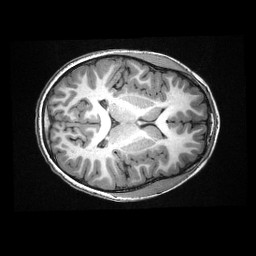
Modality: T1w
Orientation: axial
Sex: male